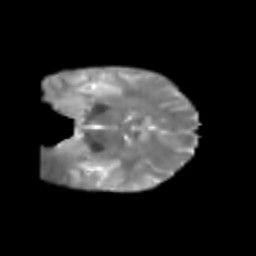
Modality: T2w
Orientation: coronal
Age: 21
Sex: male
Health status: healthy